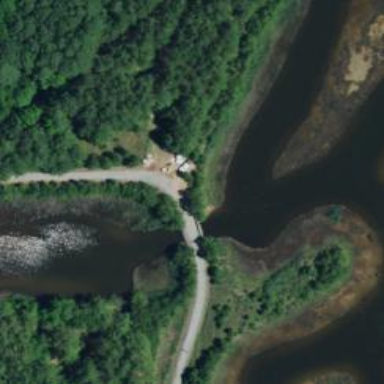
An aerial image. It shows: Path on bridge.